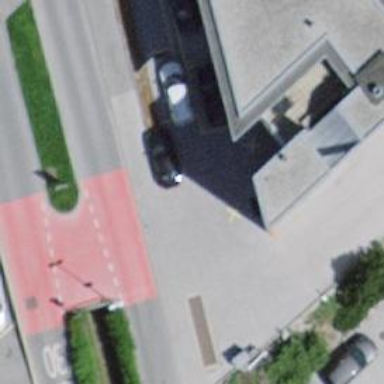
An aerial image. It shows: Kerb serving as barrier.